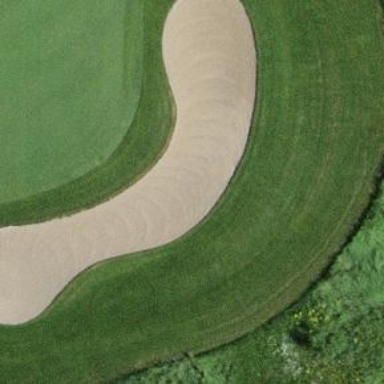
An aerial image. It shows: Golf bunker.